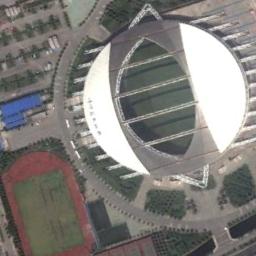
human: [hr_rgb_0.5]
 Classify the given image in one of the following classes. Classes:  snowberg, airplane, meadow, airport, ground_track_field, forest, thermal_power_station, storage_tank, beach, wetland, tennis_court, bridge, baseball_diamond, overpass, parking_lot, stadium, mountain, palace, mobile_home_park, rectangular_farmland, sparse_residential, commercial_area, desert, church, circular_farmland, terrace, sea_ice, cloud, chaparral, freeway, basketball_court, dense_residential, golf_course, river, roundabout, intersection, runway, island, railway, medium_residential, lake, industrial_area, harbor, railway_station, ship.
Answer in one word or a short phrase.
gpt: stadium